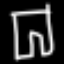
Label: pants